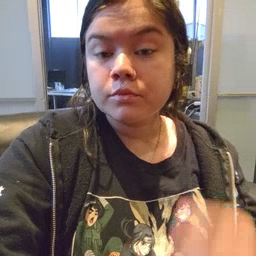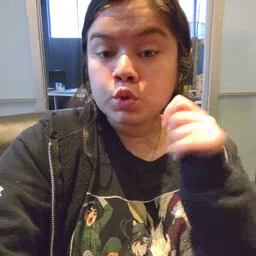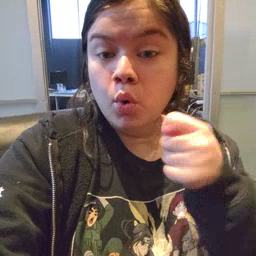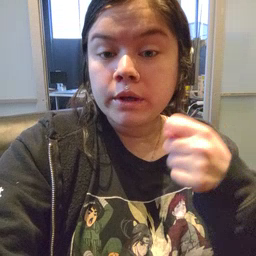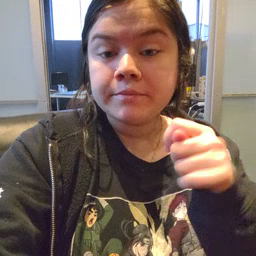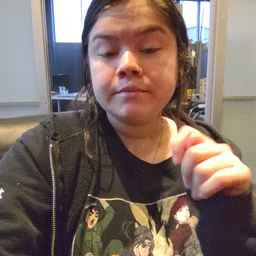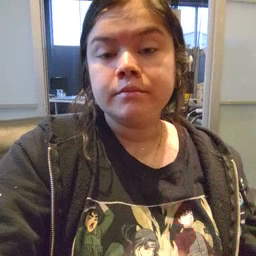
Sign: toy